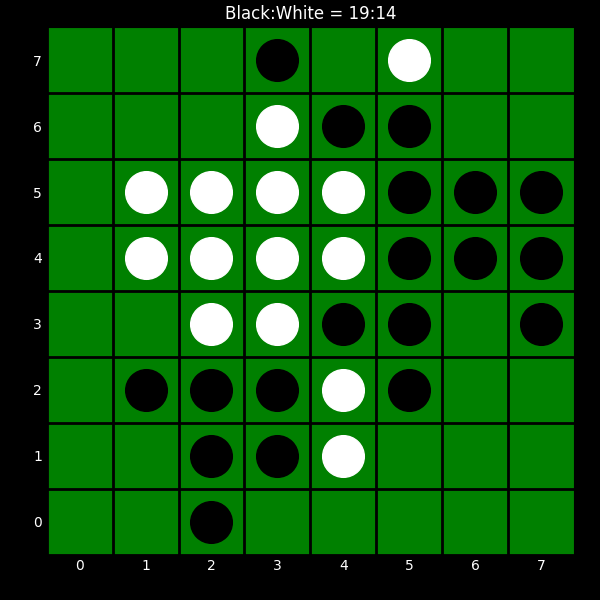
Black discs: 19
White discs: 14